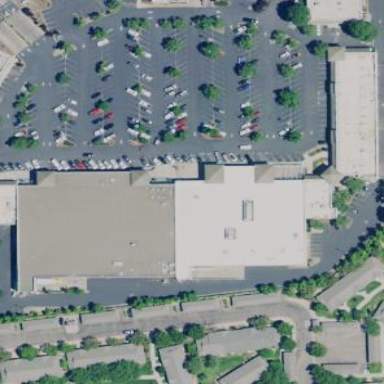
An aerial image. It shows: Retail area.